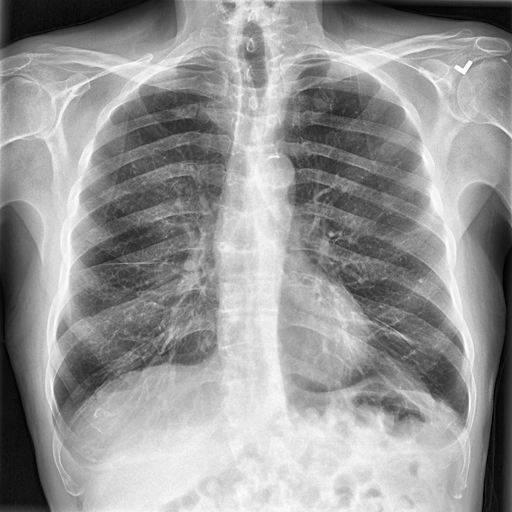
Finding: NORMAL